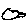
Label: bird